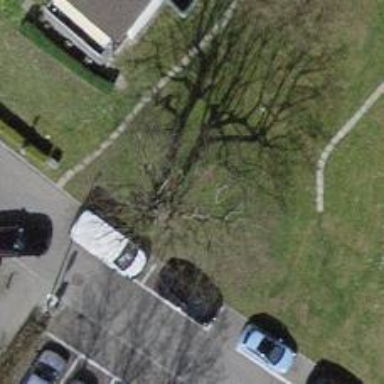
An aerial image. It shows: Urban tree adding natural touch to the cityscape.